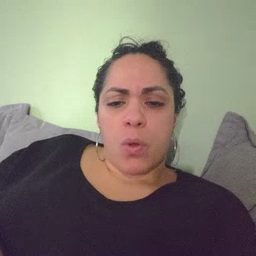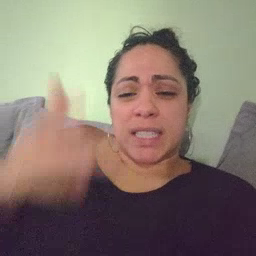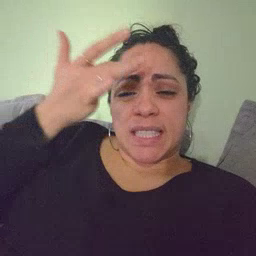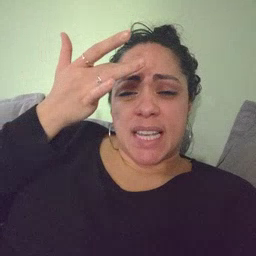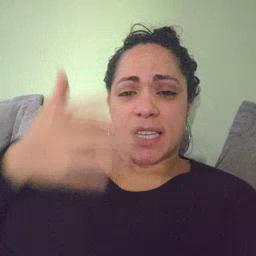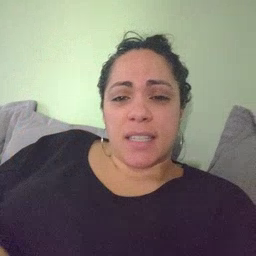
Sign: sick